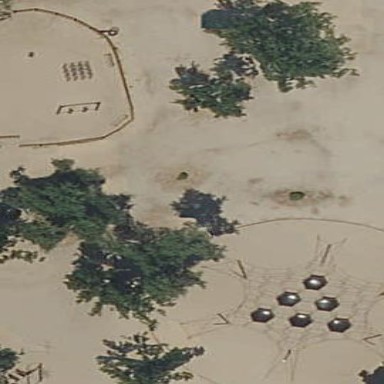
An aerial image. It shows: Playground area for leisure land.